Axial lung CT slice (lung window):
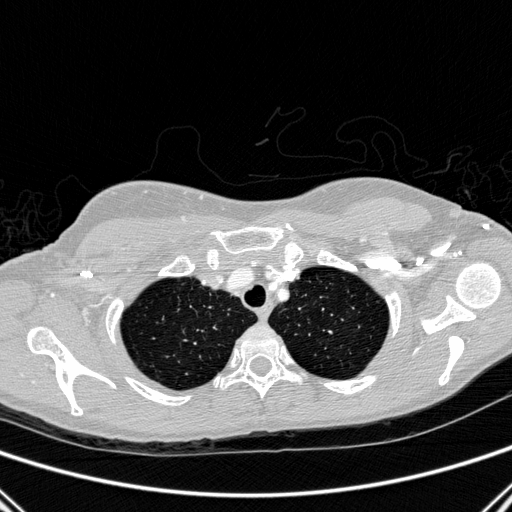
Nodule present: no